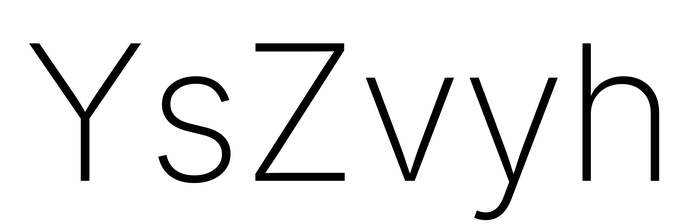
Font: Inter_ExtraLight